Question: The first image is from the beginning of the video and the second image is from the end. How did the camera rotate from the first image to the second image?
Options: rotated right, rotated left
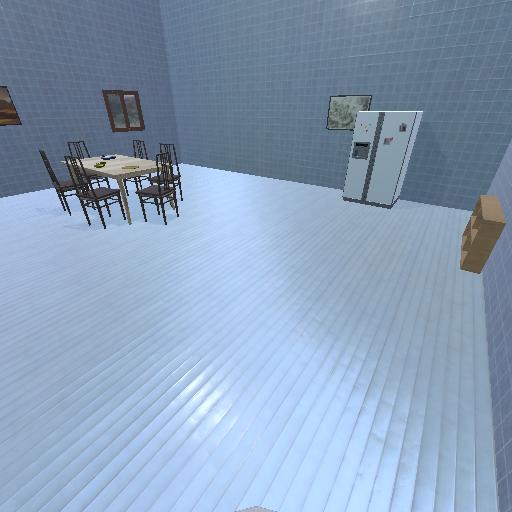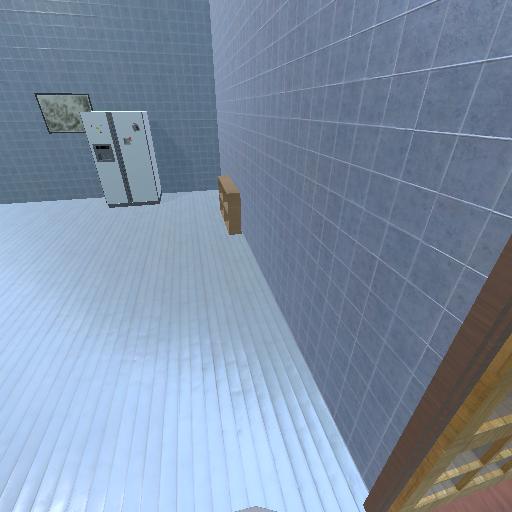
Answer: rotated right